Interaction volume radius: 5 \u00c5
Interaction volume height: 15 \u00c5
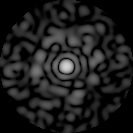
Disorder parameter: 0.8583